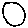
Label: circle